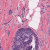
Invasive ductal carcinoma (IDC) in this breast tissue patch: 1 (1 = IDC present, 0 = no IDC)